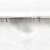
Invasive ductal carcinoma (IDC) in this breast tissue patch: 0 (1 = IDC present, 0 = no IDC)